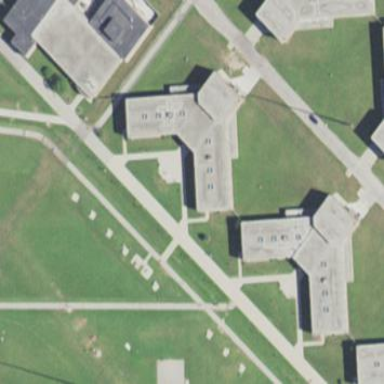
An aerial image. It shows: Prison building.